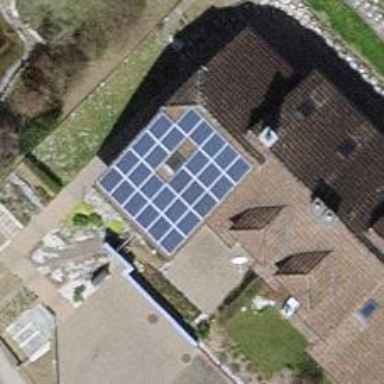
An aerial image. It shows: Solar power generator with photovoltaic panels.